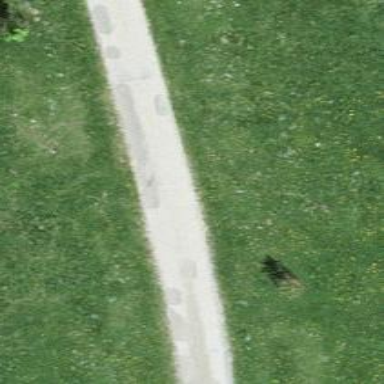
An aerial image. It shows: Asphalt track with grade 1 tracktype.